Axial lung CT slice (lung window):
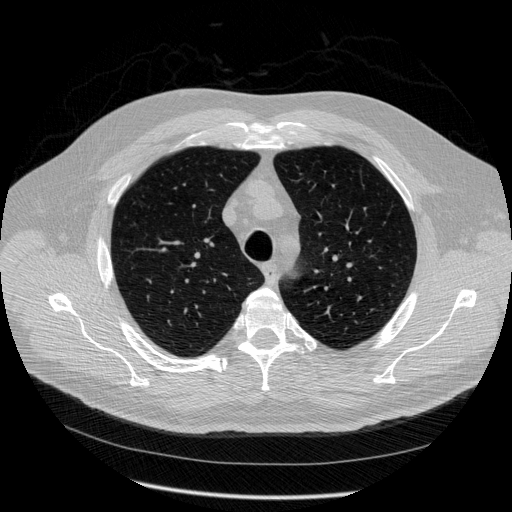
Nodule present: no